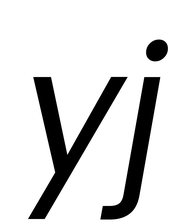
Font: Poppins-Italic